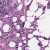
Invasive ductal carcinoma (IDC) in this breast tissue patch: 0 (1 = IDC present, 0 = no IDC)